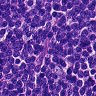
Metastatic tissue present: no